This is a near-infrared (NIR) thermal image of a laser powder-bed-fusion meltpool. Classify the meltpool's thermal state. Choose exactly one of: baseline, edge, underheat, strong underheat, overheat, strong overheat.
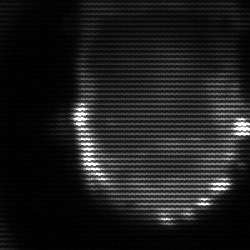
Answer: baseline